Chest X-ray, AP view. Patient: 32 years old, sex F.
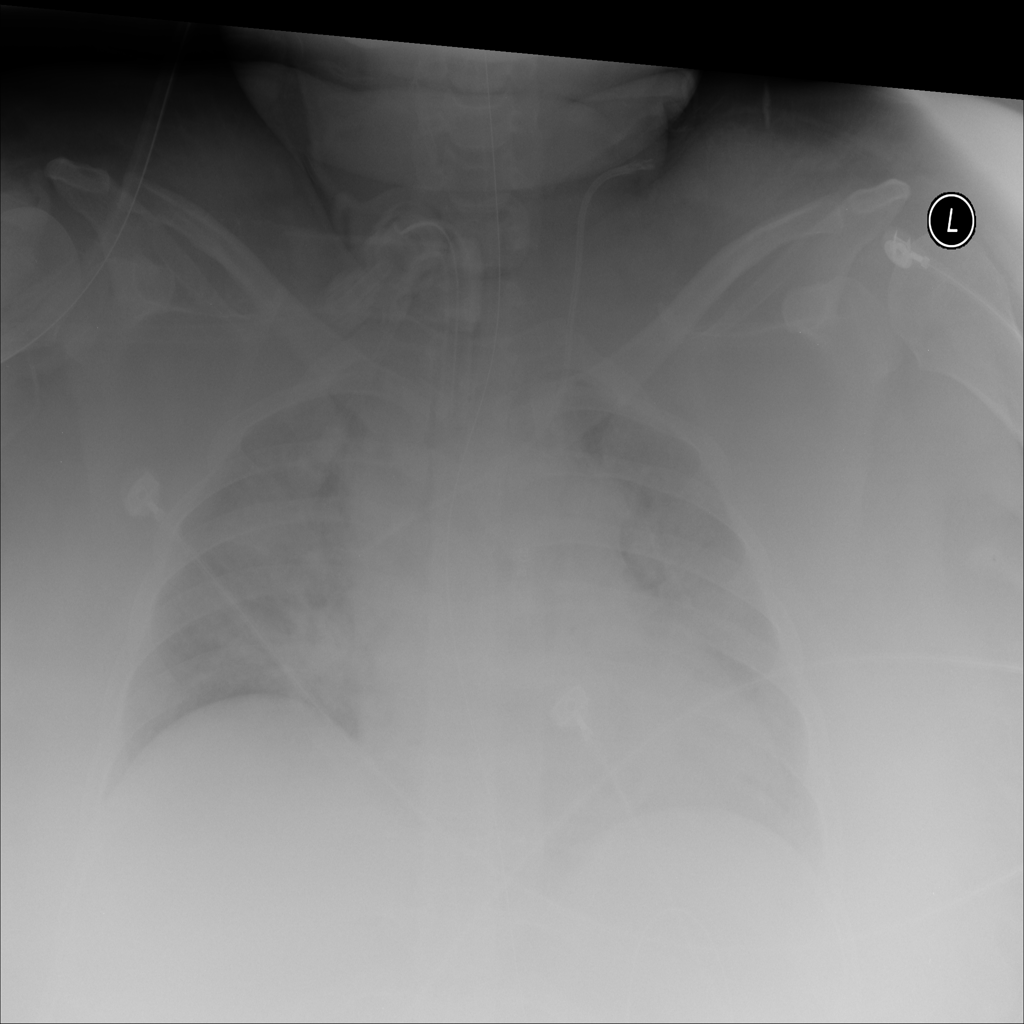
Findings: No Finding